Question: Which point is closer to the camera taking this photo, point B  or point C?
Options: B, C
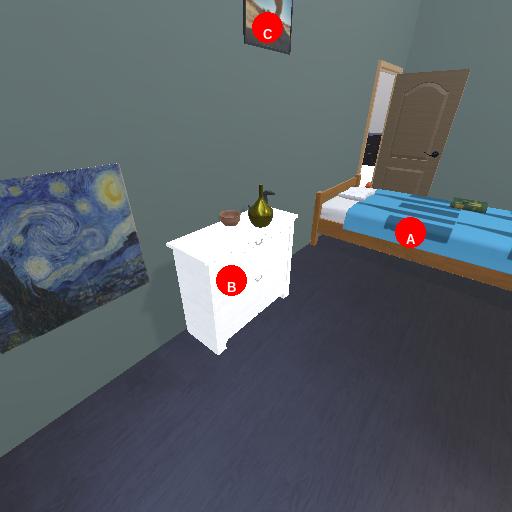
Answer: B